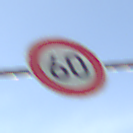
Verkehrszeichen: Geschwindigkeit60
Umgebung: Outdoor, Nature
Tageszeit: MorningAfternoon
Wetter: PartlyCloudy
Licht: Natural
Jahreszeit: NotSpecified
Kontrast: HighContrast